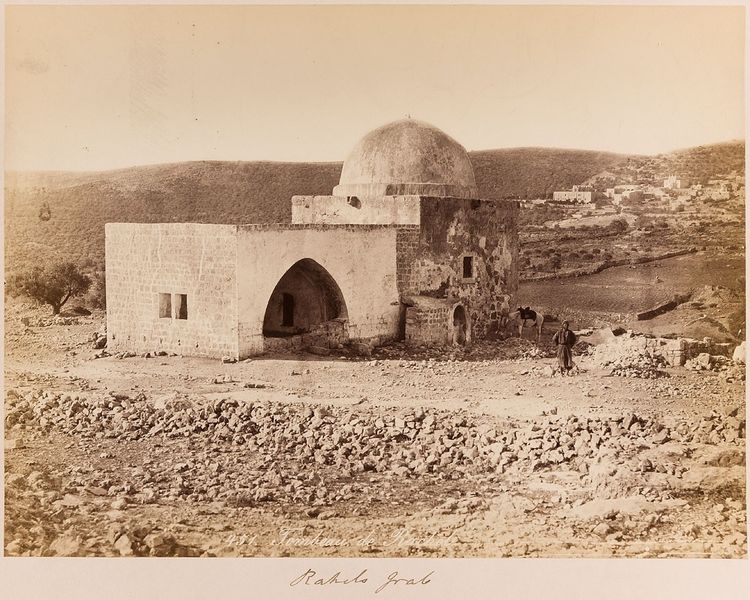
Künstler: Félix Bonfils
Standort: Hamburg
Institution: Museum für Kunst und Gewerbe Hamburg
Schlagwörter: architektur, foto, fotografie, photographie, photo, karton, grab, albumin, lichtbild, reisefotografie, historische, schwarzweißpositivverfahren, silbersalzverfahren, schwarzweißfotografie, gebäude, örtlichkeit, straße, stätte, grabstätte, reisephotographie, albuminpapier, kultobjekte, kultplätze, rachels